Aerial crown-view tile of a tropical tree (Barro Colorado Island, Panama), acquired 20241014:
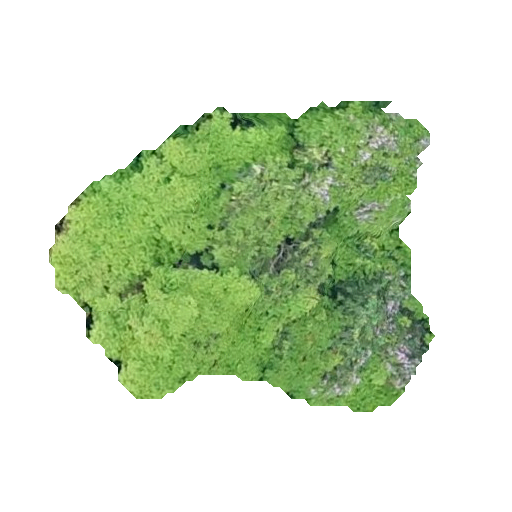
Species: Tachigali panamensis
GBIF accepted scientific name: Tachigali panamensis
Crown area: 137.448 m²